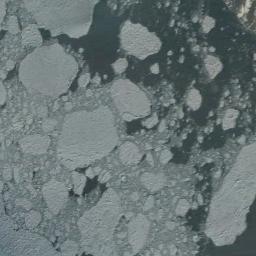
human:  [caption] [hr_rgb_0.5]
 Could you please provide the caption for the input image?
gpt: There are many ice on the light green sea .

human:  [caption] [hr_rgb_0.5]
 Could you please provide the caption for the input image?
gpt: The sea is surrounded by sea ice .

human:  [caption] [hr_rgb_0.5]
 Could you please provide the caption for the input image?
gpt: Many irregularly shaped ice cubes floating in a blue sea .

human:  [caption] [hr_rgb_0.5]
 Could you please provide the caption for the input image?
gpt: A lot of sea ice of different sizes gathers together but some pieces of sea ice still float in the deep blue sea .

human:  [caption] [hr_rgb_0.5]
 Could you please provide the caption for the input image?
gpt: There are sea ice on the ice sheet .